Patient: sex M, age 45
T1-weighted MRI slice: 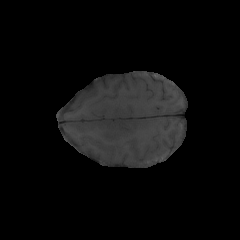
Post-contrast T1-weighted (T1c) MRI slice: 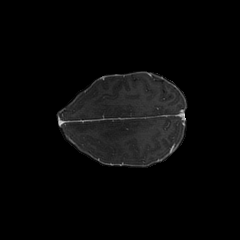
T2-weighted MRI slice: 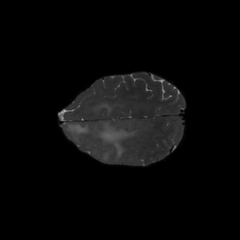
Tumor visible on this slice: yes
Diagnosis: Astrocytoma, IDH-mutant
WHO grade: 3